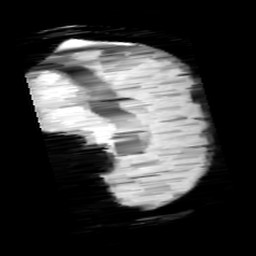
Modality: minIP
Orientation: sagittal
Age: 13
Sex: male
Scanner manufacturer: siemens
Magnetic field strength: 3 T
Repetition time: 0.027 s
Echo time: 0.02 s